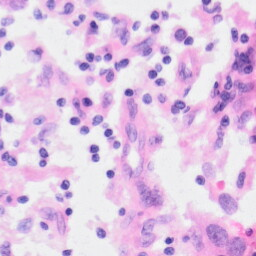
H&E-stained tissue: Kidney